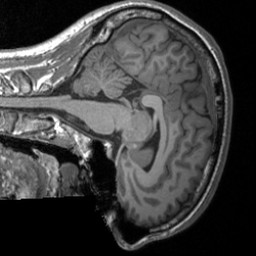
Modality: T1w
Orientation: sagittal
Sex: male
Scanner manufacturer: siemens
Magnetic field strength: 3 T
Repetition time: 1.9 s
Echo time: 0.00226 s